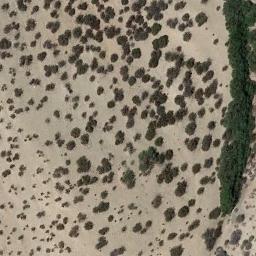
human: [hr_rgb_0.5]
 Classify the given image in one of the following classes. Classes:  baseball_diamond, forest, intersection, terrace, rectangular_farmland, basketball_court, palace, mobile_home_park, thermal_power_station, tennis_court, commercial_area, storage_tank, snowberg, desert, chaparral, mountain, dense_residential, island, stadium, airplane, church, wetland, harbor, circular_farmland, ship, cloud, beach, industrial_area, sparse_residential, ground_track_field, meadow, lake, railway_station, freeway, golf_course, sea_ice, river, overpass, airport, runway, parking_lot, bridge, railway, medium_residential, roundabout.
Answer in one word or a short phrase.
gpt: chaparral